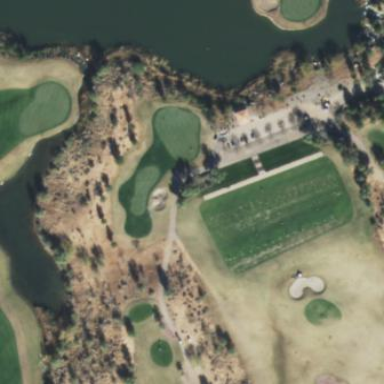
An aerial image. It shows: Grass area designated as golf tee.